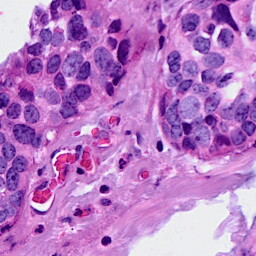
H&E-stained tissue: Breast